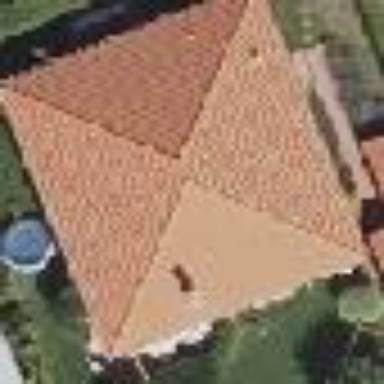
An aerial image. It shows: House with pyramidal roof shape.